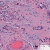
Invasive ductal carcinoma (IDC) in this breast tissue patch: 1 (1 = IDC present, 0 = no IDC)